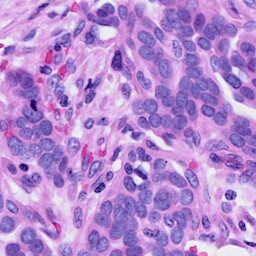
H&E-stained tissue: Ovarian